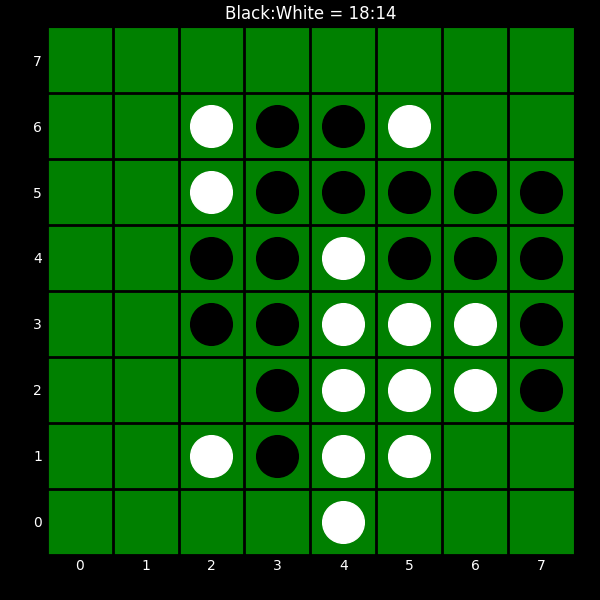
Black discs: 18
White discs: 14